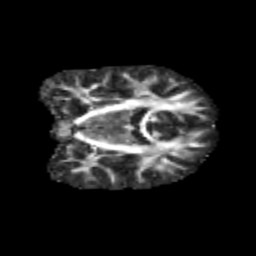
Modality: FA
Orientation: coronal
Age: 10
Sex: female
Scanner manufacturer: siemens
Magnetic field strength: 3 T
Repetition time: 3.8 s
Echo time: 0.07 s